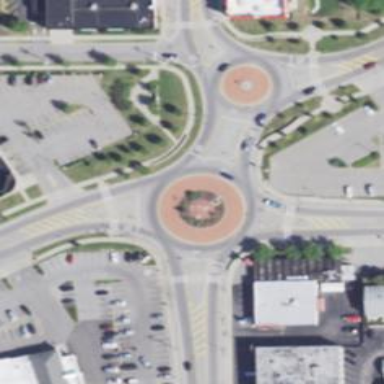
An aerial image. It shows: Secondary road leading to roundabout.